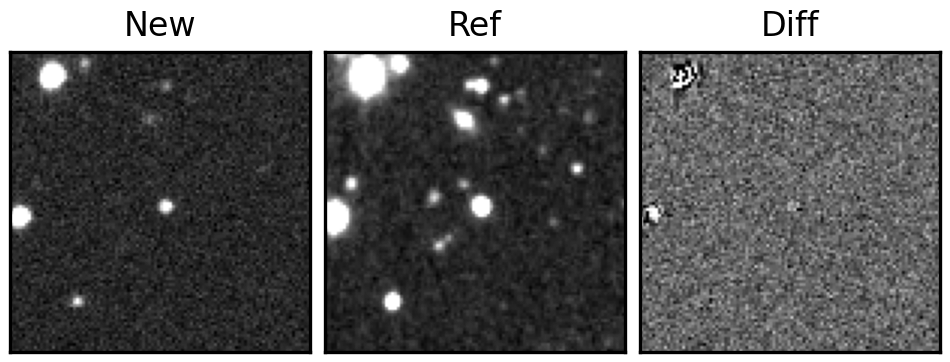
Label: bogus